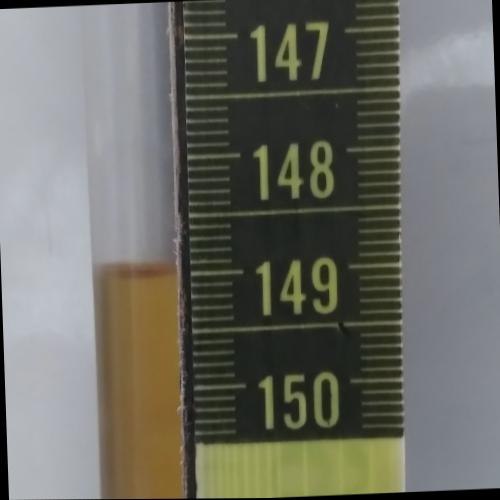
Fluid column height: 149.0 cm